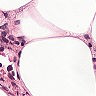
Metastatic tissue present: no